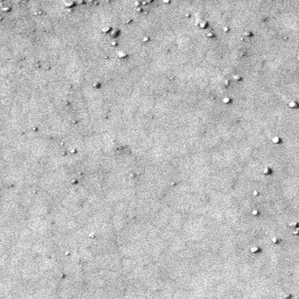
Label: frost